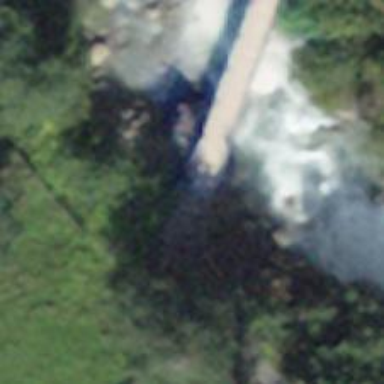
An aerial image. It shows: Path on bridge.